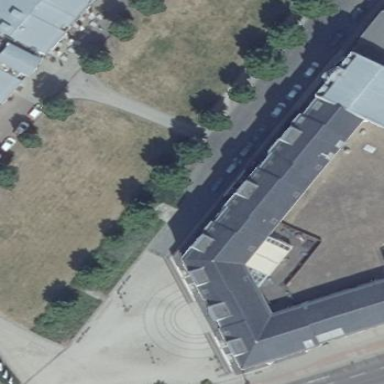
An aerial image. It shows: The building has flat metal roof in silver color.